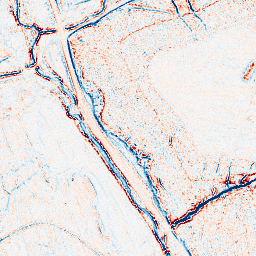
Category: classical
Decomposition family: uniform
Decomposition parameters: size: 5
Upsampling method: quartic
Upsampling parameters: scale: 4
Upsampling scale: 4